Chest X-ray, AP view. Patient: 66 years old, sex M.
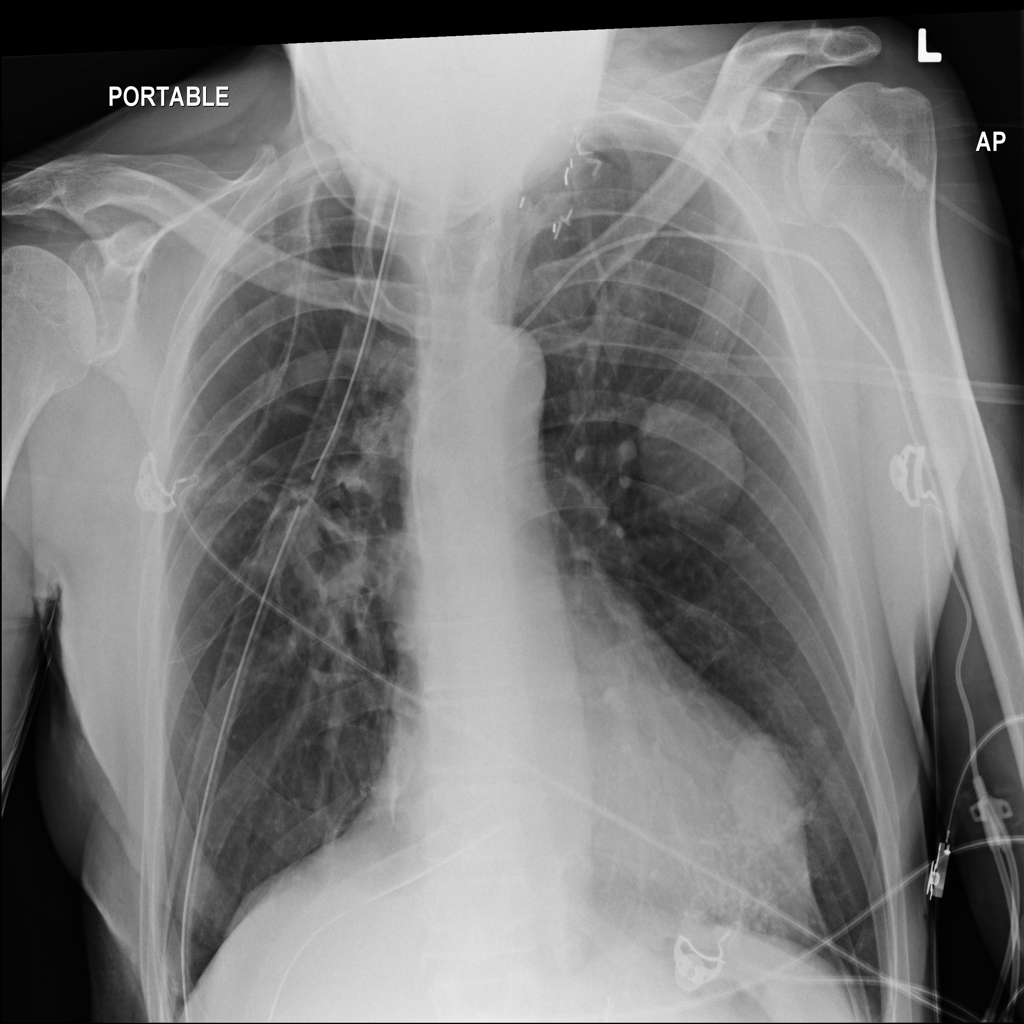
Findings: No Finding